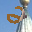
Label: 2